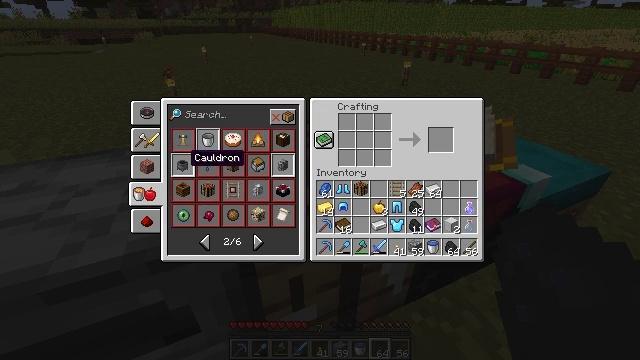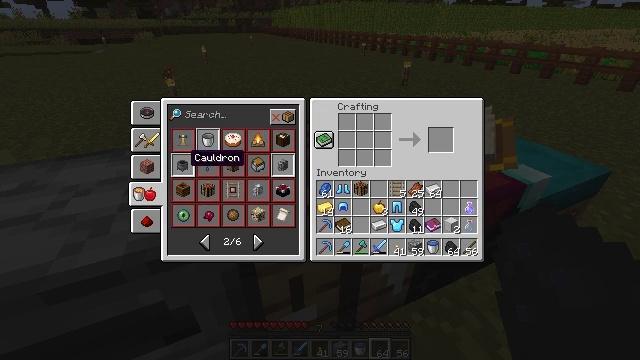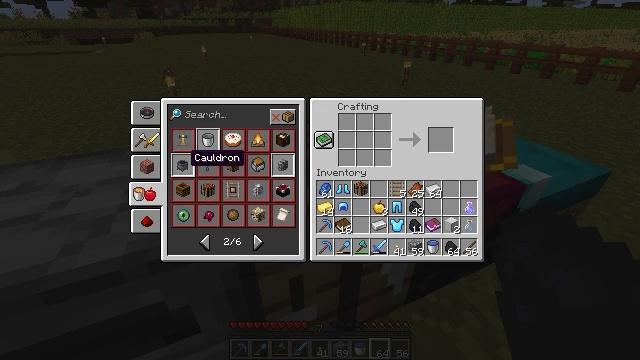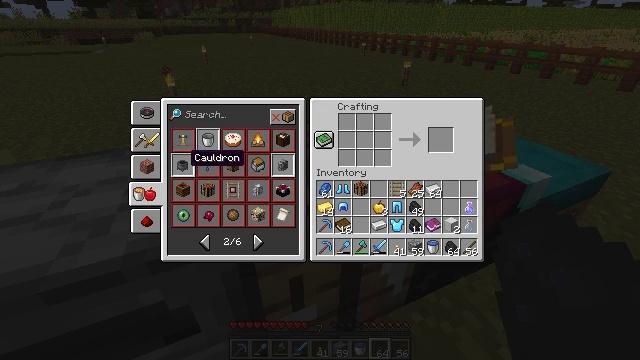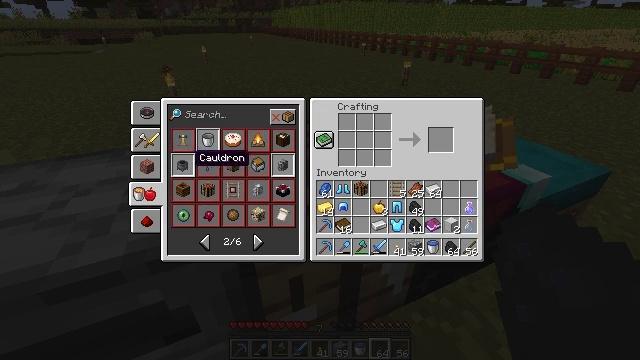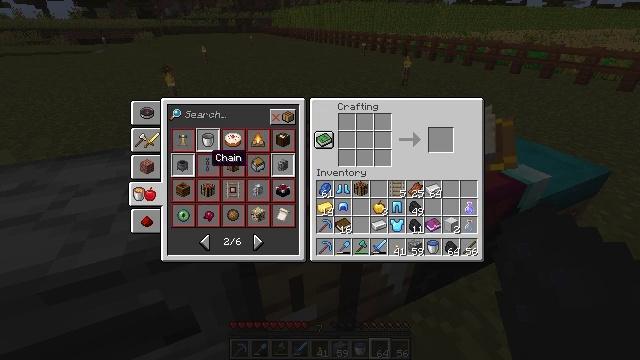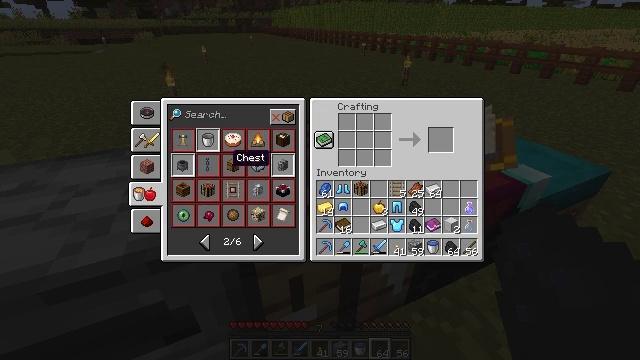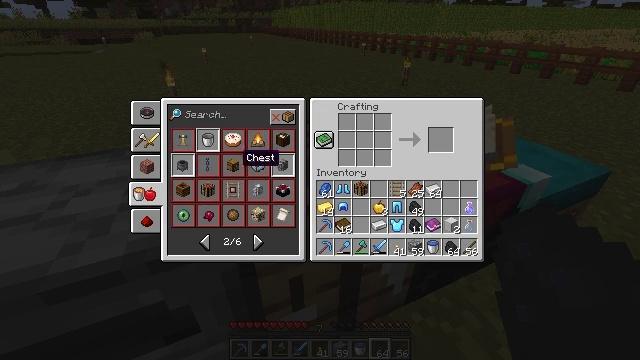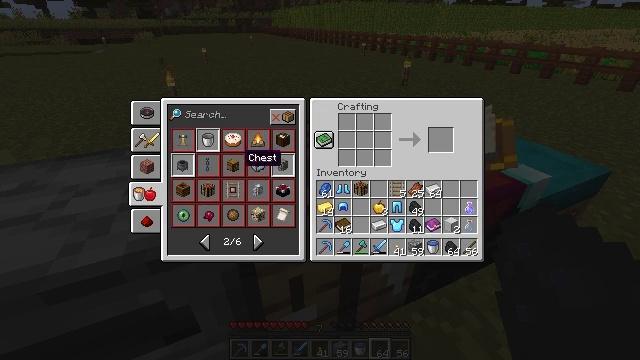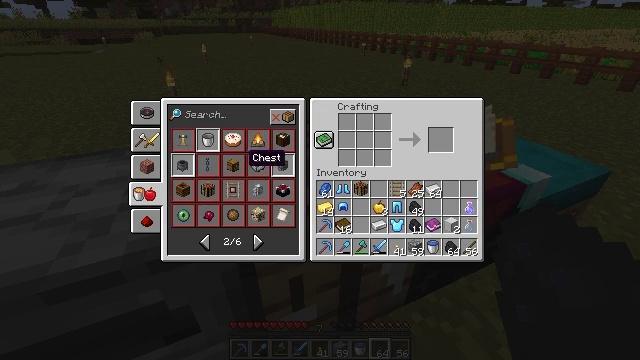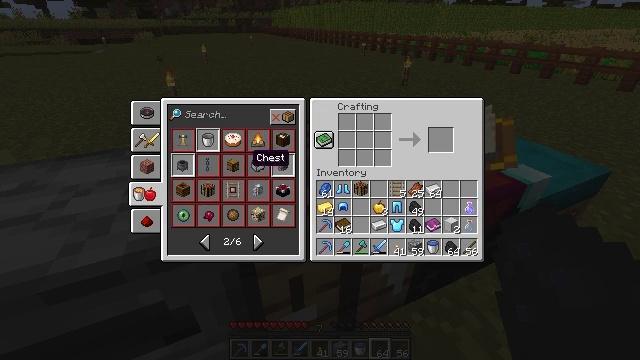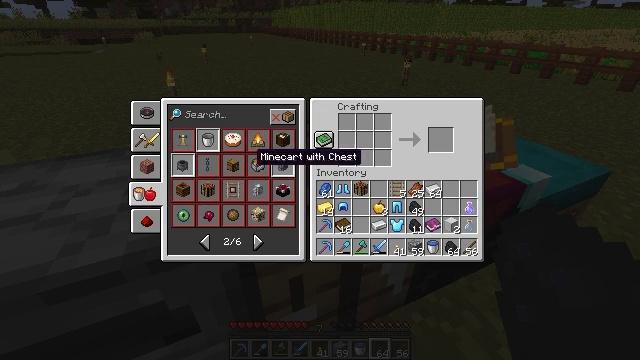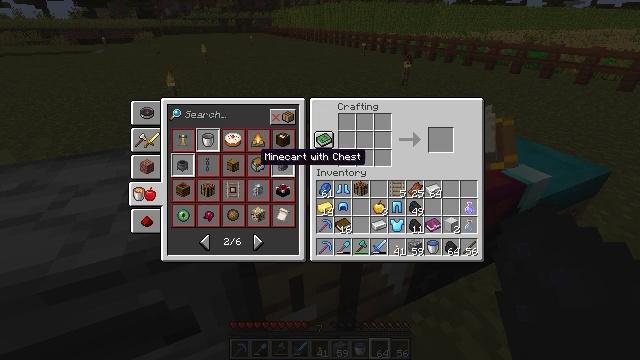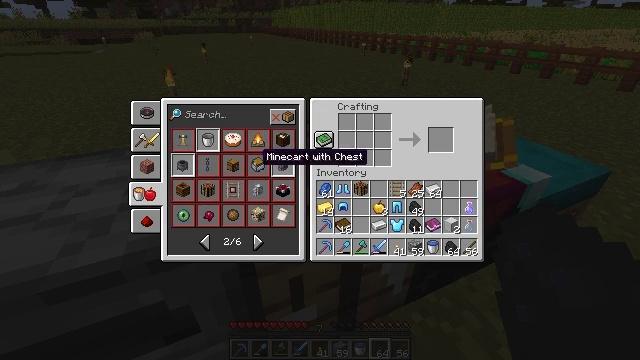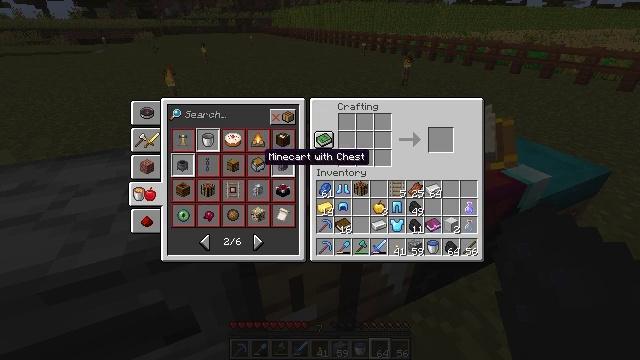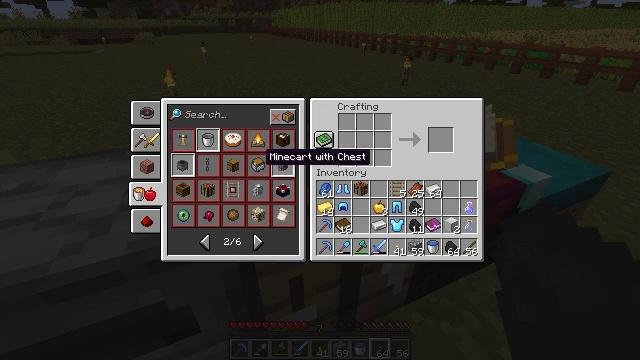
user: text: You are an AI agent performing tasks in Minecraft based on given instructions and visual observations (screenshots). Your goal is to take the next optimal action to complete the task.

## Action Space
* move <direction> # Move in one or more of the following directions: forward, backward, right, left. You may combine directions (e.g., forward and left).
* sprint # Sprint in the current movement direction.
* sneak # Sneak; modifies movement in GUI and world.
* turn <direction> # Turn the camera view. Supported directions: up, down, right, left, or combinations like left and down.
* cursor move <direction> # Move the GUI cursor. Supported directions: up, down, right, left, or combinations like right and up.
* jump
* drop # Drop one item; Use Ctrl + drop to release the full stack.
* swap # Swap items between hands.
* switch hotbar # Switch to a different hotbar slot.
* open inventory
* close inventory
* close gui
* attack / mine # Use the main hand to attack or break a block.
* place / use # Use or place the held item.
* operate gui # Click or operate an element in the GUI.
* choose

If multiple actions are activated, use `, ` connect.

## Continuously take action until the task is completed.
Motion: motion action
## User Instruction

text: Open your crafting grid to make a fermented spider eye.
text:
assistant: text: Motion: no_op
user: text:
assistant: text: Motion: no_op
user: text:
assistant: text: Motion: no_op
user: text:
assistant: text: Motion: no_op
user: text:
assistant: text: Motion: cursor move right
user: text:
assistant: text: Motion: cursor move right
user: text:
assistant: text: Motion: cursor move right
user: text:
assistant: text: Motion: no_op
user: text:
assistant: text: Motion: no_op
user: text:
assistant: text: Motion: no_op
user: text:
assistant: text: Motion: no_op
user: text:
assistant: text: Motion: no_op
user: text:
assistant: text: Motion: no_op
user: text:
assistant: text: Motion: no_op
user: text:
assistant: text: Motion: no_op
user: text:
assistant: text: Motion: no_op
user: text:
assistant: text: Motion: no_op
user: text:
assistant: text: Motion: no_op
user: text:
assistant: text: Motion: no_op
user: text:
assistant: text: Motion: no_op
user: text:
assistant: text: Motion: no_op
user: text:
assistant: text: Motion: no_op
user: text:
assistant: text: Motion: no_op
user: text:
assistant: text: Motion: no_op
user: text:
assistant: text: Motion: no_op
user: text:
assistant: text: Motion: no_op
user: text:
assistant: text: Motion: no_op
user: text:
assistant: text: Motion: no_op
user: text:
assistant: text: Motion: no_op
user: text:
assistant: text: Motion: no_op